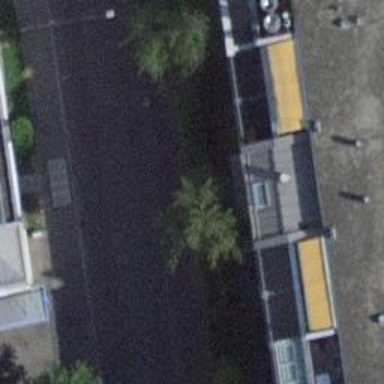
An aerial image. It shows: Bicycle parking area with wall loops.